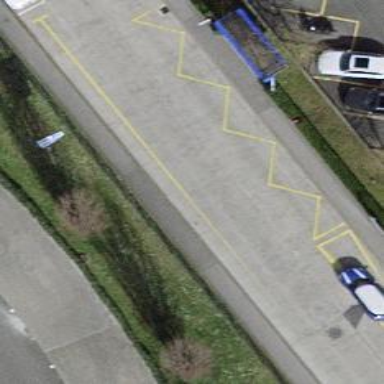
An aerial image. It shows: Bus stop with stop position for public transport.